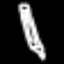
Label: pencil